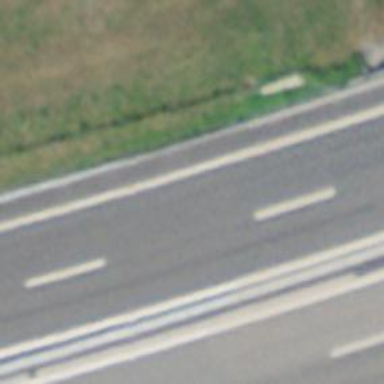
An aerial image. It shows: Motorway bridge with asphalt surface.